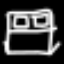
Label: bed